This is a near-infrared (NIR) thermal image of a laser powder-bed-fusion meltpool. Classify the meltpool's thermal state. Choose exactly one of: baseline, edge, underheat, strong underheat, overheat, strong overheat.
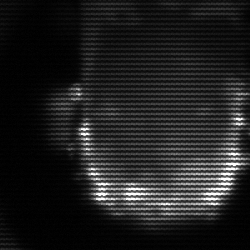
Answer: baseline